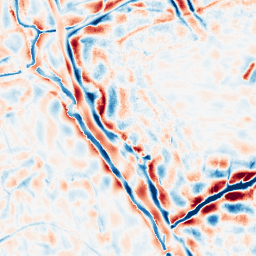
Category: wavelet
Decomposition family: wavelet_dwt
Decomposition parameters: wavelet: db8
level: 4
Upsampling method: edge_directed
Upsampling parameters: scale: 4
Upsampling scale: 4